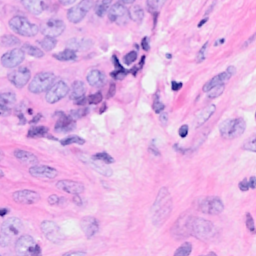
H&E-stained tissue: Breast